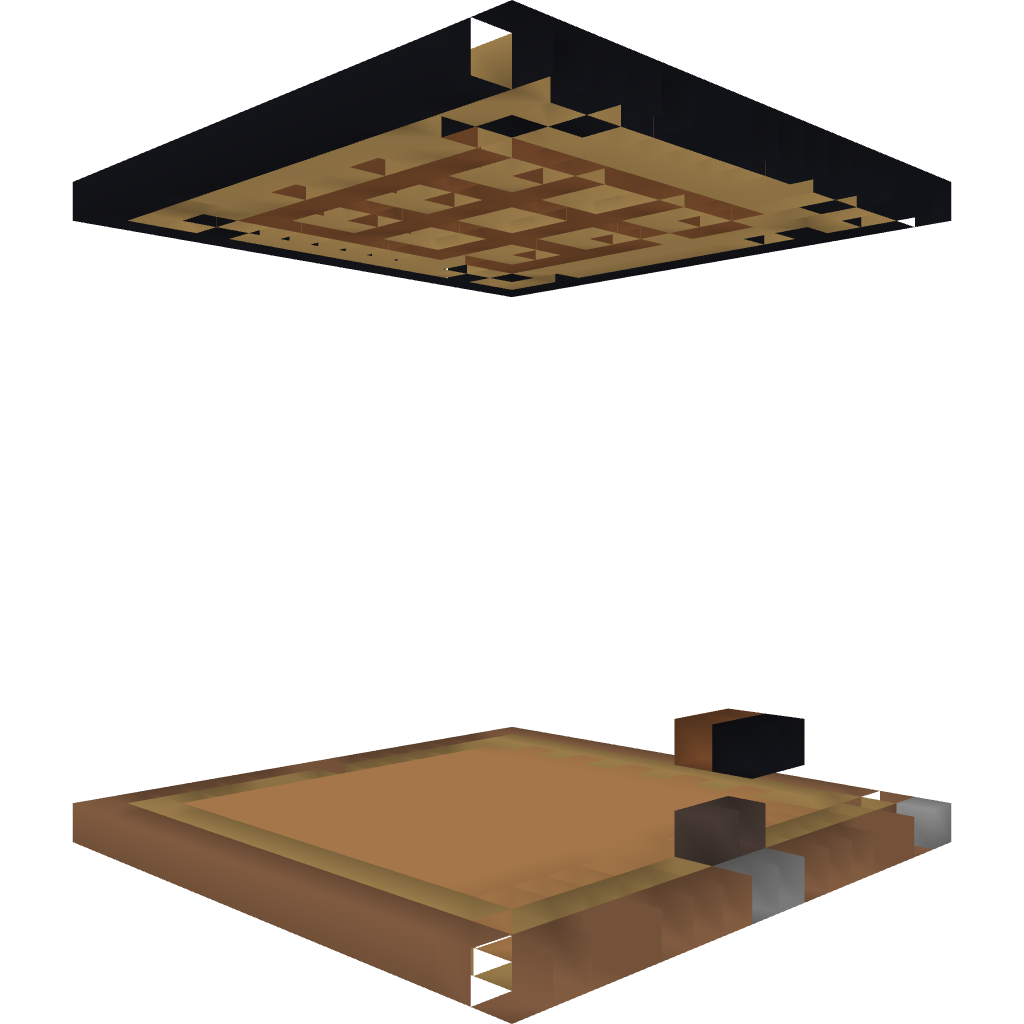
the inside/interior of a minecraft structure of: WorkBench